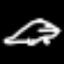
Label: frog